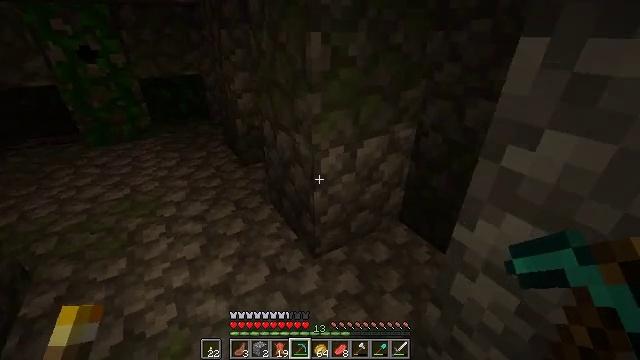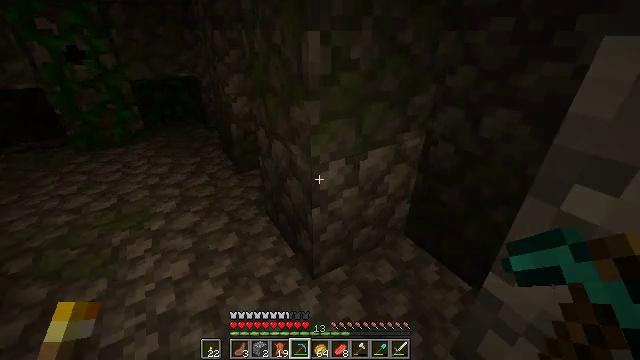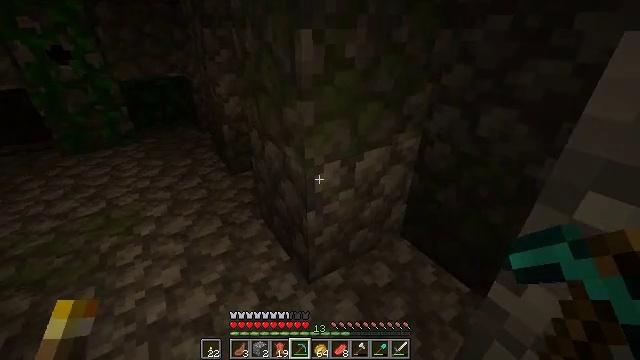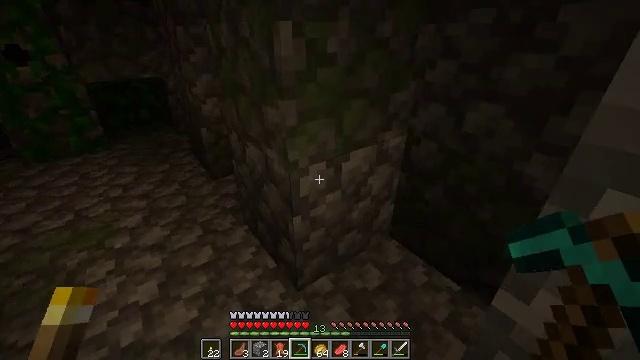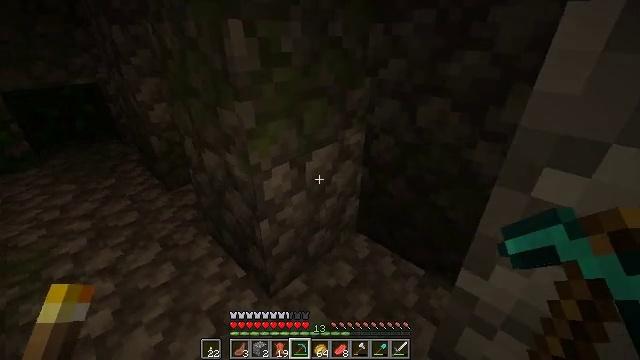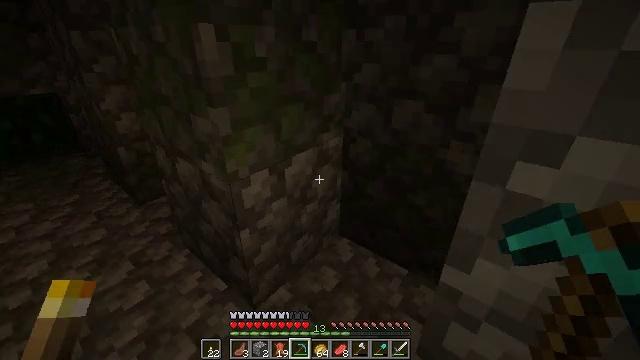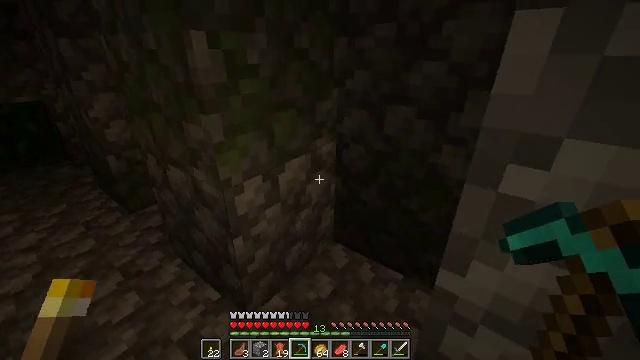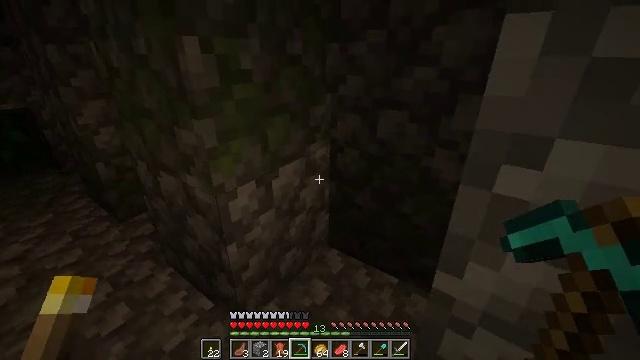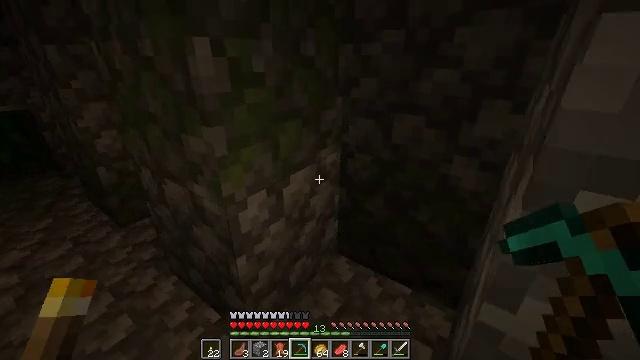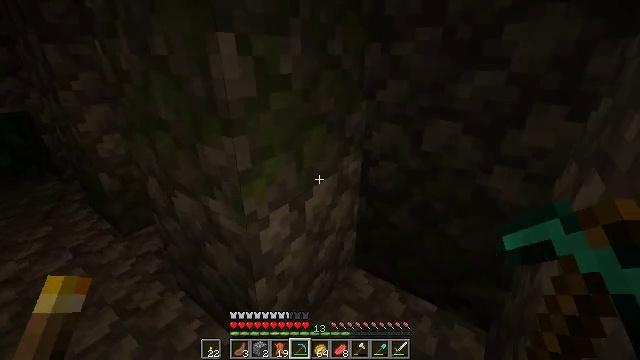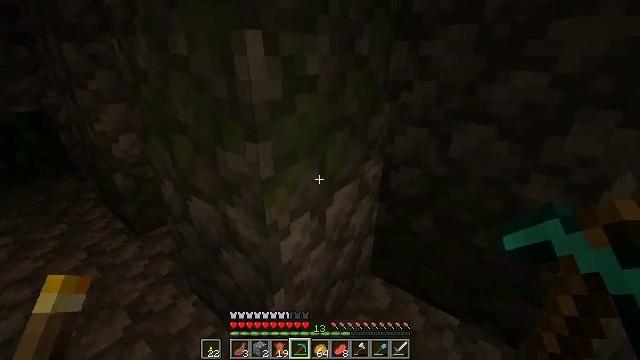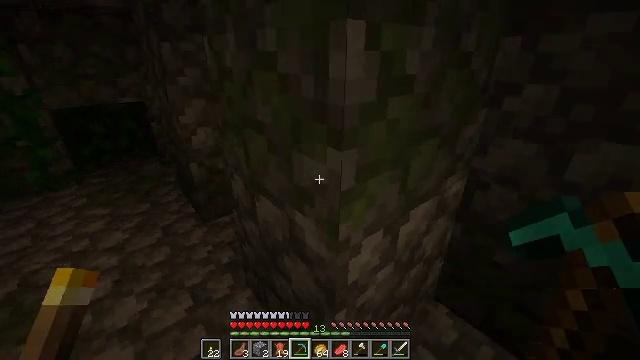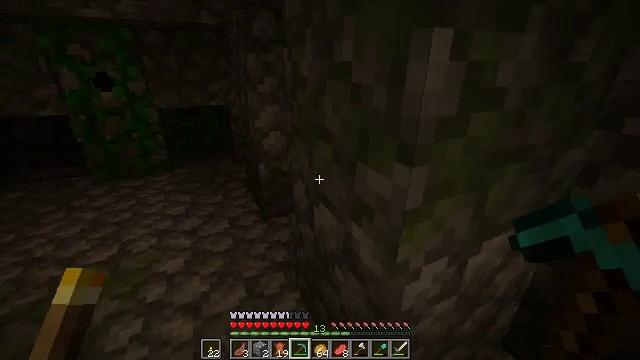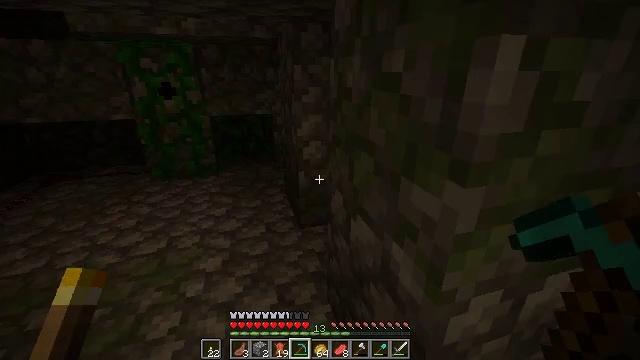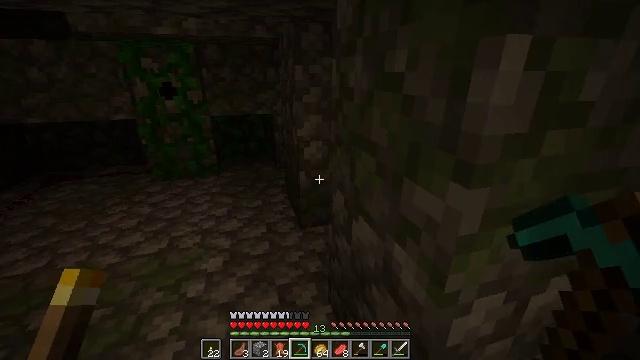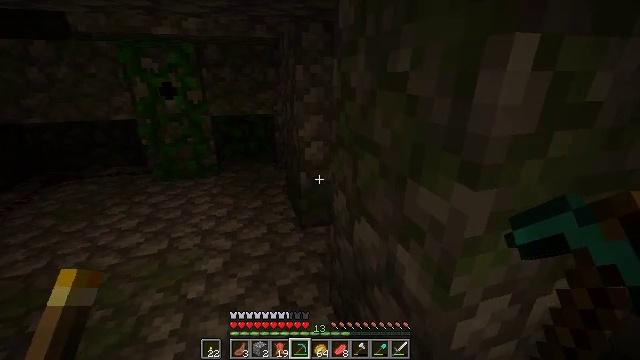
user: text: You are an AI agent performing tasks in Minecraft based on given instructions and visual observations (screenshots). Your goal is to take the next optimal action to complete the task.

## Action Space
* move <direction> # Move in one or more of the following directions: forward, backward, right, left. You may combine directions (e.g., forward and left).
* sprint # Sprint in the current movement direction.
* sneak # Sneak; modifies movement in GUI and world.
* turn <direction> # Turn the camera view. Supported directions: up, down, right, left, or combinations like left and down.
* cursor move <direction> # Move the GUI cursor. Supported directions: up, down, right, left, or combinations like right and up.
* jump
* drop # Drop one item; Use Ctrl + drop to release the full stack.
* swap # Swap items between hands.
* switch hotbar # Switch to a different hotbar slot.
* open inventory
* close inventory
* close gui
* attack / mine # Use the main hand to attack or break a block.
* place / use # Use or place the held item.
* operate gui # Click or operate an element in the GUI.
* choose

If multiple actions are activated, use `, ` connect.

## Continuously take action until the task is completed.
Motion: motion action
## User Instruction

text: Gather vines from trees or structures.
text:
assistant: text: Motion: no_op
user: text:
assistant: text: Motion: turn right
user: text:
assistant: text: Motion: turn right
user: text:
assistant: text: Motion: turn right
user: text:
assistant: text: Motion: turn right and up
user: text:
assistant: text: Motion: turn right and up
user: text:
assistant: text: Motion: move forward and move left, turn right and up
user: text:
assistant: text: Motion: move forward and move left
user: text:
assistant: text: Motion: move forward and move left
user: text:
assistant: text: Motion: turn left
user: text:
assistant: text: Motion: turn left
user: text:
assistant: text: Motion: turn left and up
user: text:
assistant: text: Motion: turn left and up
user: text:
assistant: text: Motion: no_op
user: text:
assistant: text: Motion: no_op
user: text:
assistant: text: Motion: no_op
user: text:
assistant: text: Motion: no_op
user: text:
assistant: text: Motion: no_op
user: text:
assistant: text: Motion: no_op
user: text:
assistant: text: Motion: no_op
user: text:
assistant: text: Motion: move forward
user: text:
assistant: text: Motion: move forward
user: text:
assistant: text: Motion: move forward
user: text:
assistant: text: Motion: move forward
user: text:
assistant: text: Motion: move forward
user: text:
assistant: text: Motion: move forward and move left, turn right
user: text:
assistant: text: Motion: move forward and move left, turn right
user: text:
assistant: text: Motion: move forward and move left, turn right
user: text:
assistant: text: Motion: move forward, turn right
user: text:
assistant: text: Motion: no_op